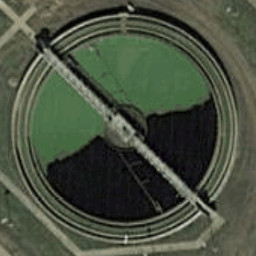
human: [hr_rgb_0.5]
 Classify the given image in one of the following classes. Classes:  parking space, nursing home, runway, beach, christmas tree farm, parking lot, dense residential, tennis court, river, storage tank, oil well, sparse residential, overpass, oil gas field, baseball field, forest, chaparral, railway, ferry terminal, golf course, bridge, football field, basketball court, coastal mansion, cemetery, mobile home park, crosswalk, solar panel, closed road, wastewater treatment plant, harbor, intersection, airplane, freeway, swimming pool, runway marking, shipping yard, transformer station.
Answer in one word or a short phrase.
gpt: wastewater treatment plant